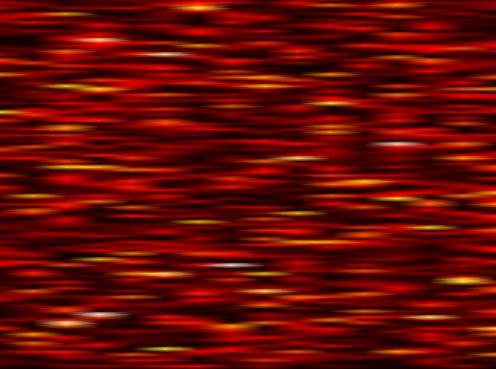
Label: WOLA